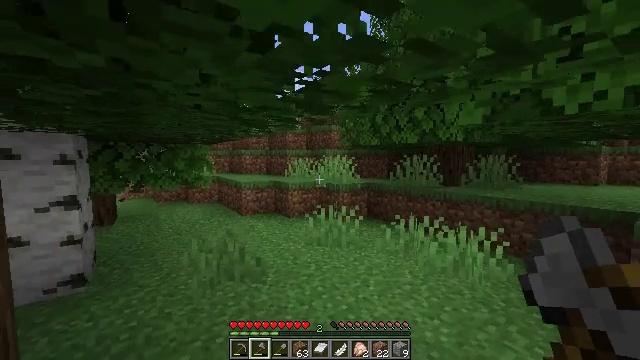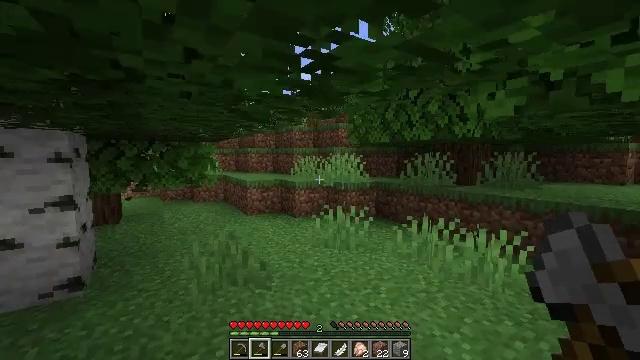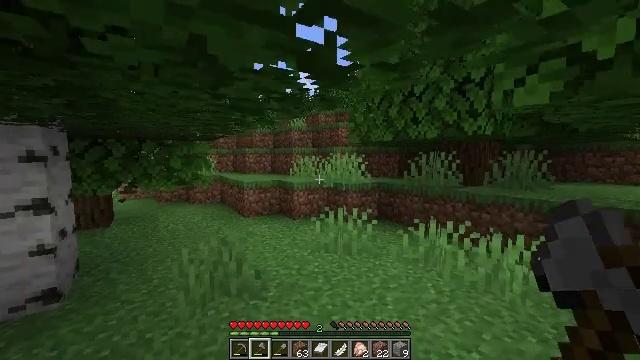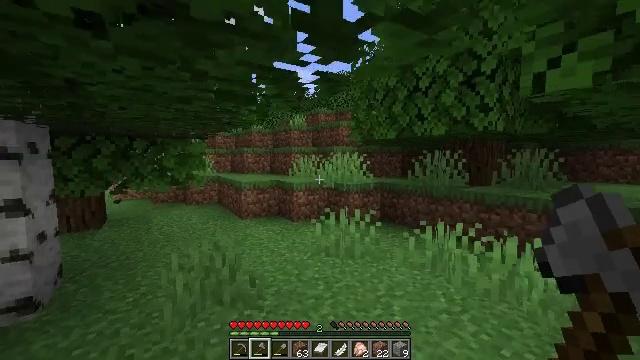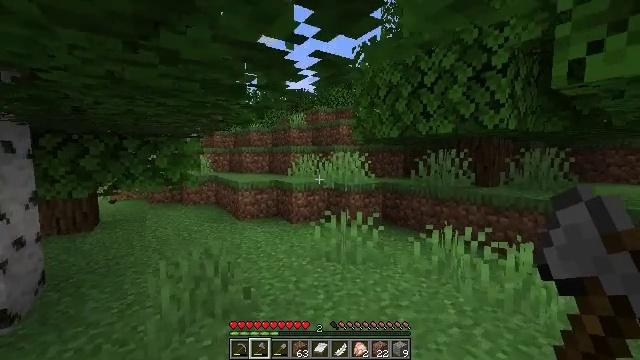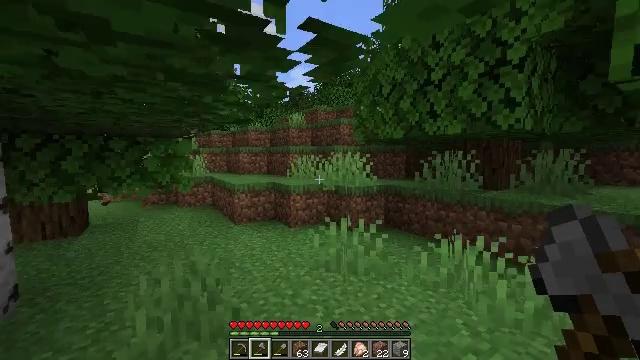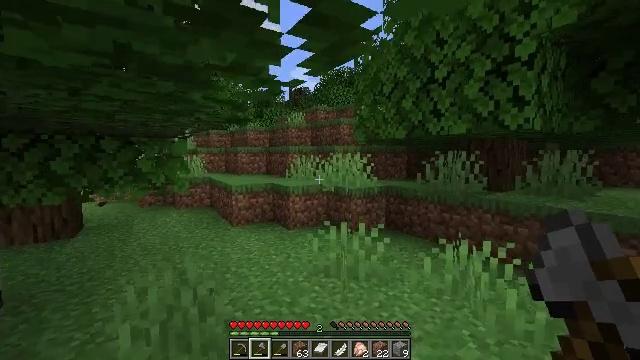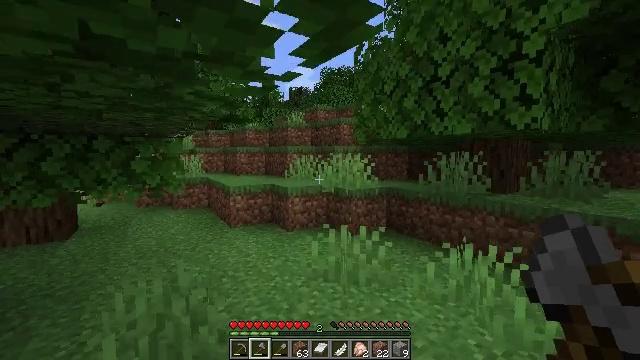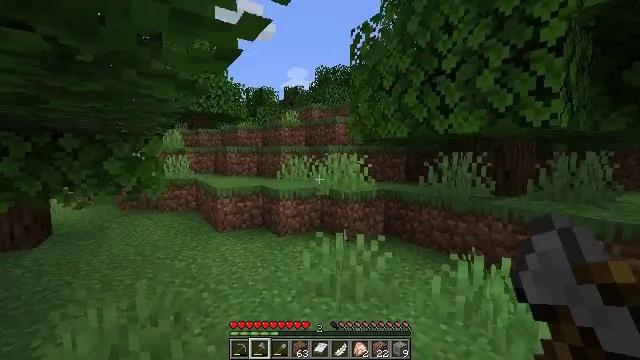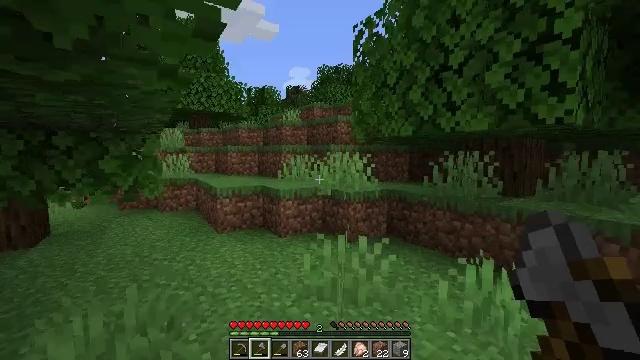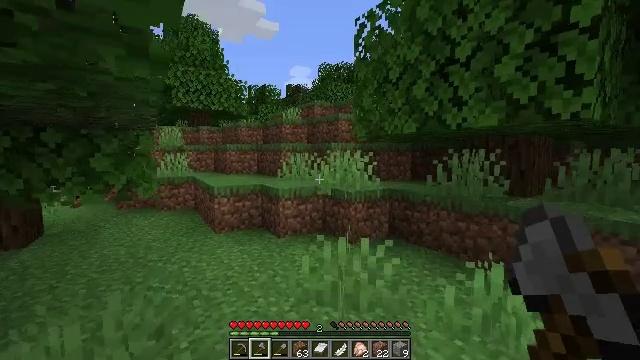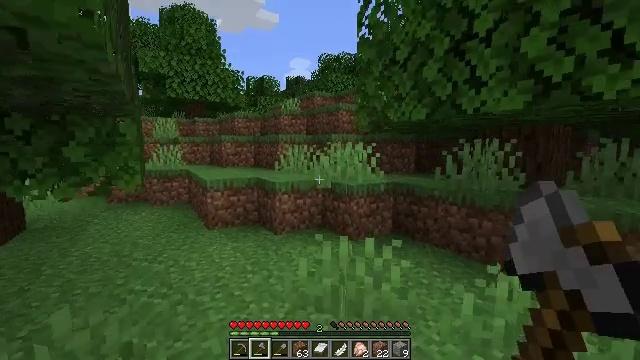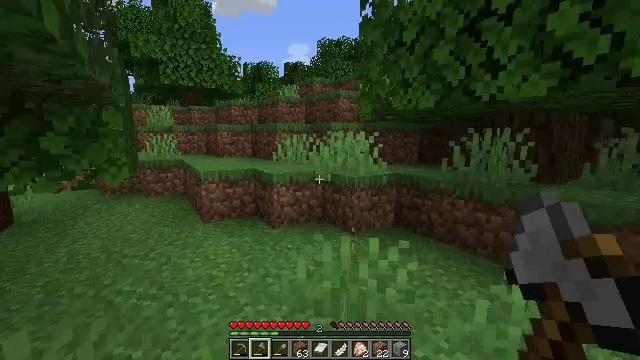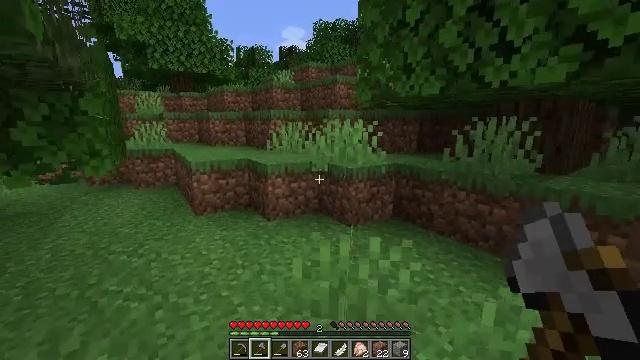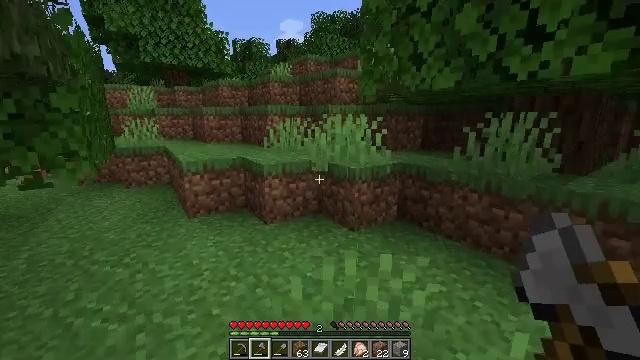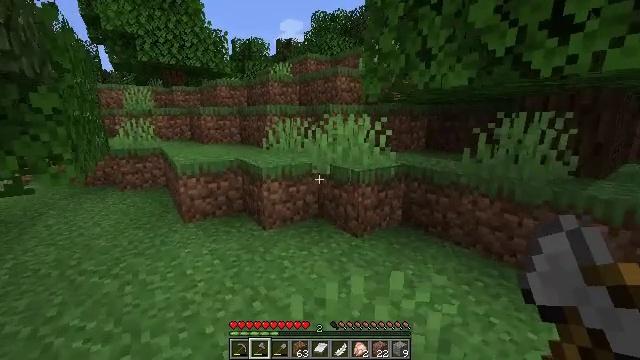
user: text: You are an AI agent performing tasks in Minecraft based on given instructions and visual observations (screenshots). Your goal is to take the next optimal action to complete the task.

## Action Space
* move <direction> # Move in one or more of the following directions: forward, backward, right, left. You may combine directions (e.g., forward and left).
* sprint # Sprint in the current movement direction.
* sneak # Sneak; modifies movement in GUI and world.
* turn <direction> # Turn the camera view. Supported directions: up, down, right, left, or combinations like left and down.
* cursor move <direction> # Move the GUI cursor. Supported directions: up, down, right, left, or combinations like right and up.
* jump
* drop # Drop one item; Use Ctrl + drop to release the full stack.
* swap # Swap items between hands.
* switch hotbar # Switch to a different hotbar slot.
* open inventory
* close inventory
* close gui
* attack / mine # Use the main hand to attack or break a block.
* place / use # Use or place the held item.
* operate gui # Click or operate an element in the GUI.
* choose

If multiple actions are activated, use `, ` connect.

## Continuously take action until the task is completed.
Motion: motion action
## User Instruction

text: Hunt wild animals.
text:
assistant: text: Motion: move forward, turn left
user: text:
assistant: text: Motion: move forward
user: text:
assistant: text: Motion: move forward
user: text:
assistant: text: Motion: move forward
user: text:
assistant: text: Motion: move forward
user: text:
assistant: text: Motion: move forward
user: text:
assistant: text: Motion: move forward
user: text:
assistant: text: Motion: move forward, turn right
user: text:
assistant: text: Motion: move forward
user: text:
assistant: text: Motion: move forward
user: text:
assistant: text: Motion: move forward, turn down
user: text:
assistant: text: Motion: move forward, turn down
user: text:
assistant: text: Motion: move forward, turn down
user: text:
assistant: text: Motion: move forward, turn down
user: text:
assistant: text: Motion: move forward
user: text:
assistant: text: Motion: move forward, turn left
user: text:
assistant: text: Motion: move forward
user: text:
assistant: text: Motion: move forward, turn left
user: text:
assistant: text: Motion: move forward, turn left
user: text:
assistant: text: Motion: move forward, turn left
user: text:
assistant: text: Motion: move forward
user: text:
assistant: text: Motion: move forward, turn left
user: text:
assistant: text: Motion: move forward
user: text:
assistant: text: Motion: move forward
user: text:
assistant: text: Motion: move forward
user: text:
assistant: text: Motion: move forward
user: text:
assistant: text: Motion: move forward, turn left and up
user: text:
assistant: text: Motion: move forward, turn left and up, jump
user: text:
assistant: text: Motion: move forward, turn left and up, jump
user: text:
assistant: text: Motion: move forward, turn left and up, jump